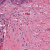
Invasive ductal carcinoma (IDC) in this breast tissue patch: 1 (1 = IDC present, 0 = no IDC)